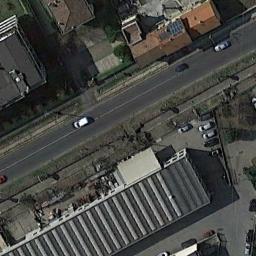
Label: freeway